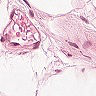
Metastatic tissue present: no